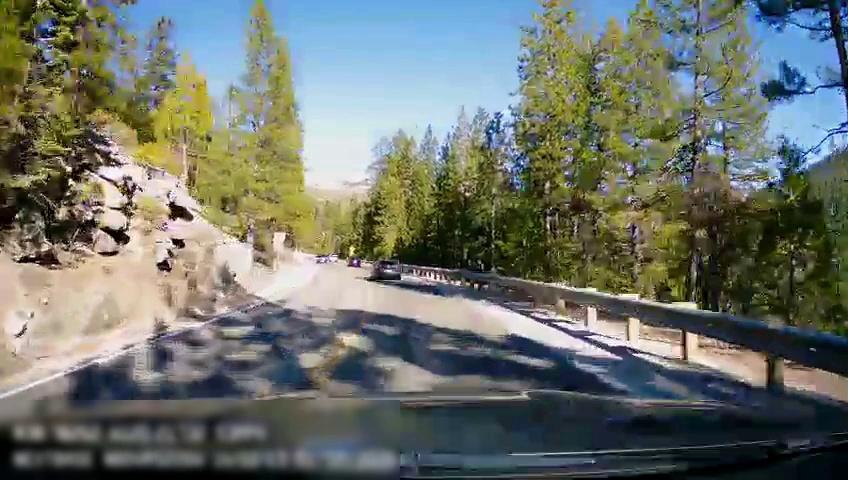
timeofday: Day
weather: Sunny
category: Drivable Space
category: Vehicles | Car
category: Vehicles | Car
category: Vehicles | SUV
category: Lanes | Opposite Lane
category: Lanes | Opposite Lane
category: Lanes | Current Lane